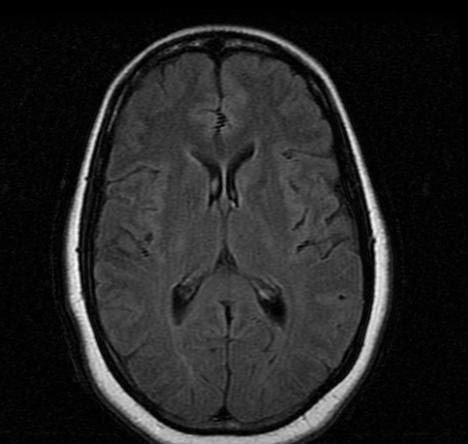
Label: notumor